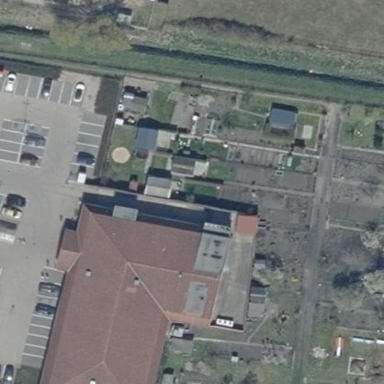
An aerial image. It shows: Supermarket located in building.